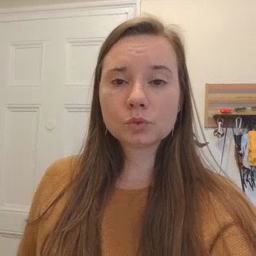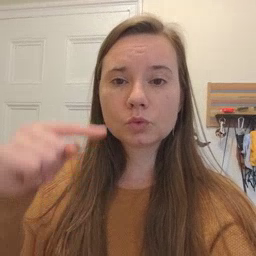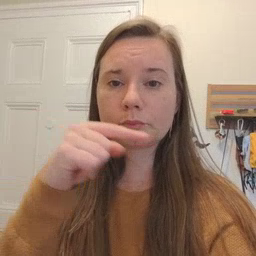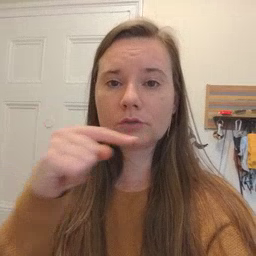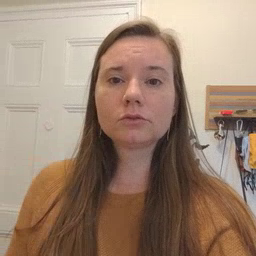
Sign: toothbrush